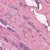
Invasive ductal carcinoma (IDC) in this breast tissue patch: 1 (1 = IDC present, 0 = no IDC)